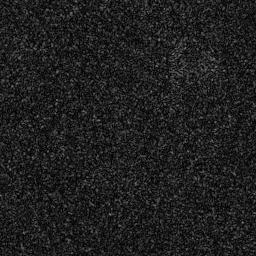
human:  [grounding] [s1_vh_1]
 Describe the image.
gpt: In the satellite image, there is  <ref>1 medium ship </ref> <box>[[89, 91, 99, 99, 0]]</box> located at bottom right.